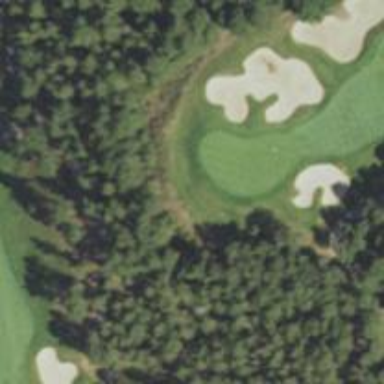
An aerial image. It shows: Golf hole.